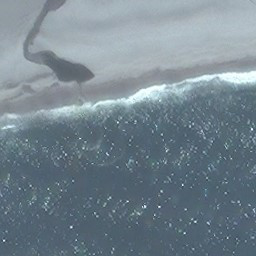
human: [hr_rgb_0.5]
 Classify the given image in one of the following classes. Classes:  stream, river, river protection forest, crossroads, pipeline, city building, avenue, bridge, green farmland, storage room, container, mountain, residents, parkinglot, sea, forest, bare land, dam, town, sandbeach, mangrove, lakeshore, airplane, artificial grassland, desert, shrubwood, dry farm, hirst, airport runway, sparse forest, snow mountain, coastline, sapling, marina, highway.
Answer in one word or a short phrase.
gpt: coastline